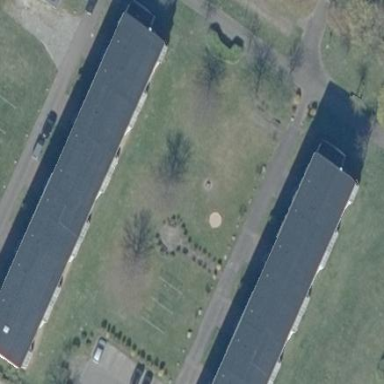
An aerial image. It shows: Apartment building with flat roof.